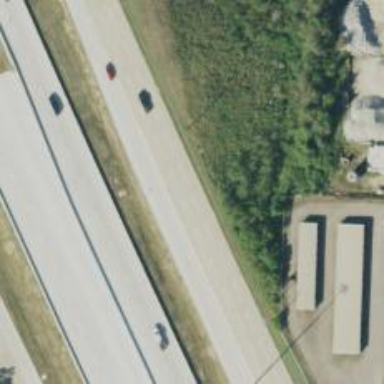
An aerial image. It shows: Secondary road with frontage road.